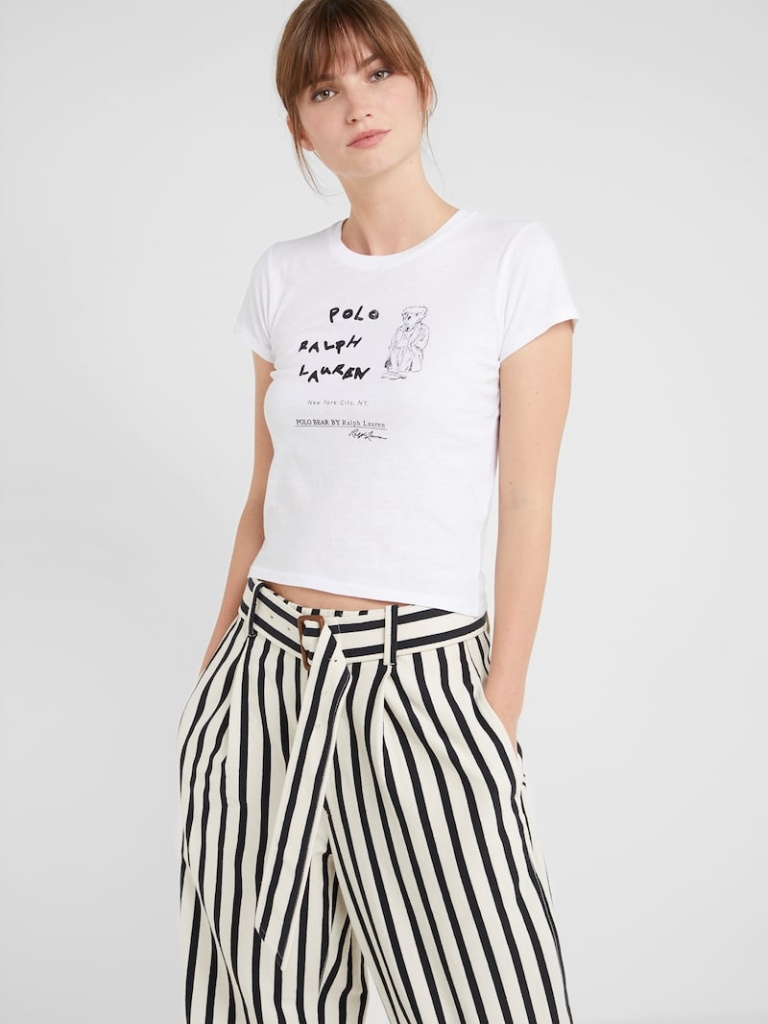
cotton relaxed short sleeve hip length Fully Tucked in crew t-shirt